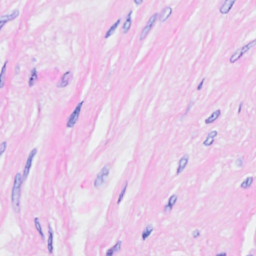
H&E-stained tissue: Breast